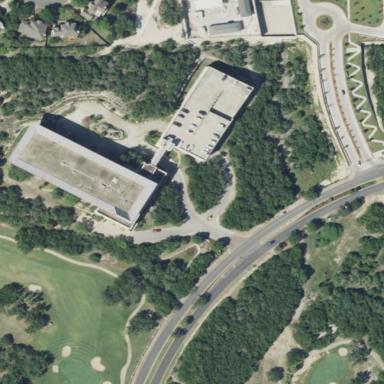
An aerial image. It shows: Office building.